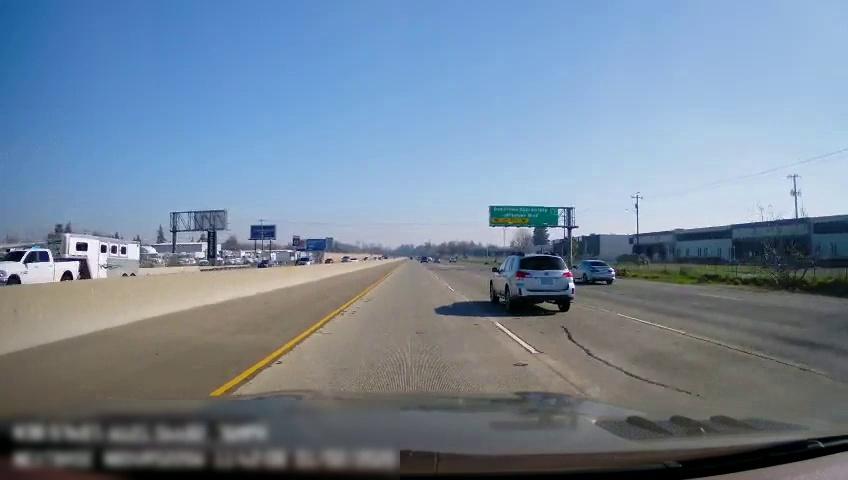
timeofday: Day
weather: Sunny
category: Vehicles | Truck
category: Vehicles | Car
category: Vehicles | SUV
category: Drivable Space
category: Vehicles | SUV
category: Vehicles | Car
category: Lanes | Current Lane
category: Lanes | Current Lane
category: Lanes | Current Lane
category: Traffic | Signs
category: Traffic | Signs